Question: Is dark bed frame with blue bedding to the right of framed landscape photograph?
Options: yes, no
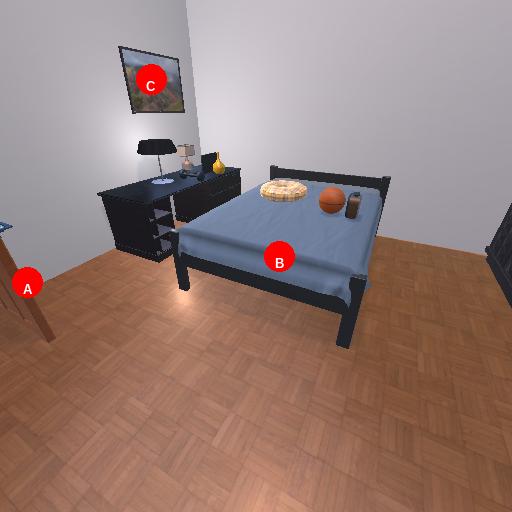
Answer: yes